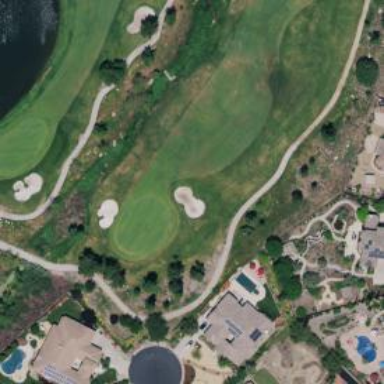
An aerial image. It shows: View of golf hole.